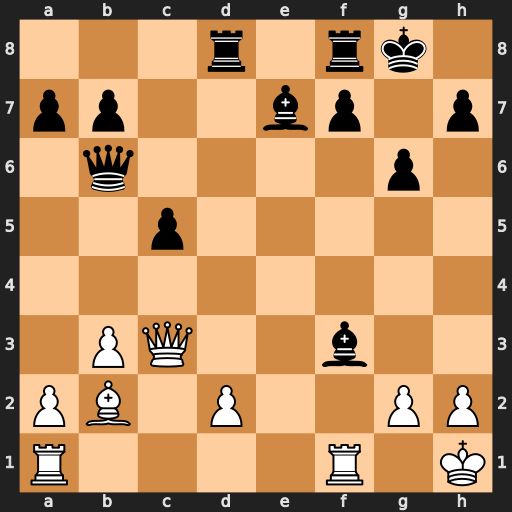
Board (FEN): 3r1rk1/pp2bp1p/1q4p1/2p5/8/1PQ2b2/PB1P2PP/R4R1K
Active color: w
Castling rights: -
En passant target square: -
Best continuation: Qg7#